Question: I have a problem with Application Insights that is really similar to this.
<URL>
For me however it works fine when i just hit F5 and run the application, i get performance metrics for both client and server side.
However when i deploy the application i dont not get any server side data as far as i can tell. The site runs as a Azure Web App (Web Site). I do get client side data thou.

Anyone have any tips?
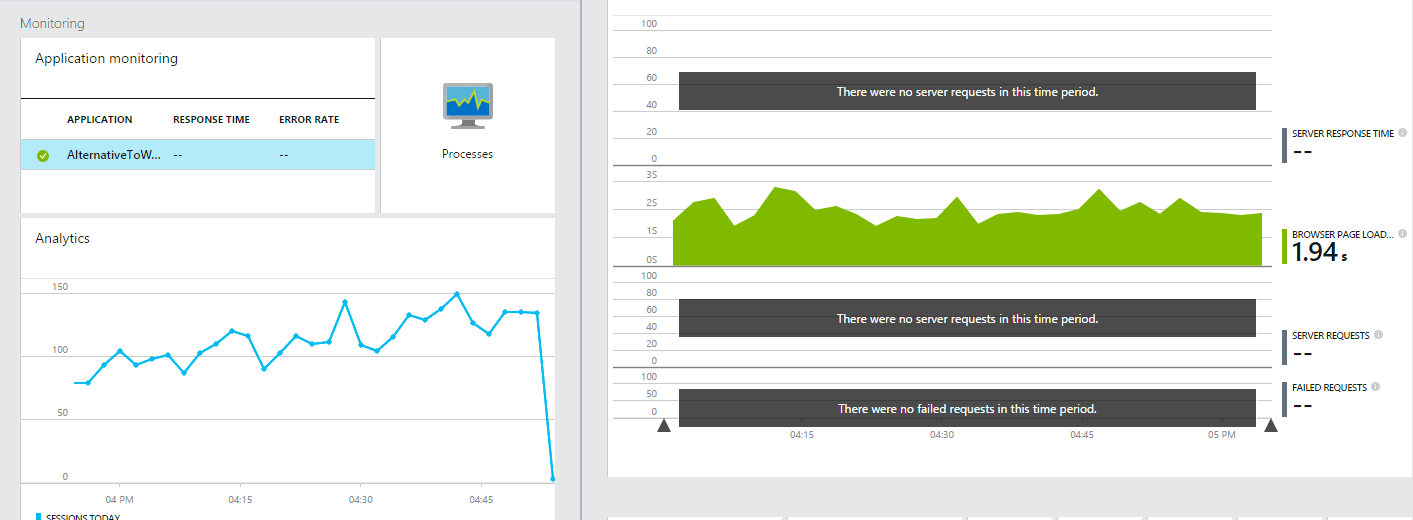
Answer: Ok, i'm officially an idiot.
I had a Web.Config transformation that was supposed to only replace an attribute in the part of Webconfig but it replaced the entire section. And yeah, now it works hehe. Sorry.
Feel free to remove this post since it was clearly just my code / debugging skill that was lacking.